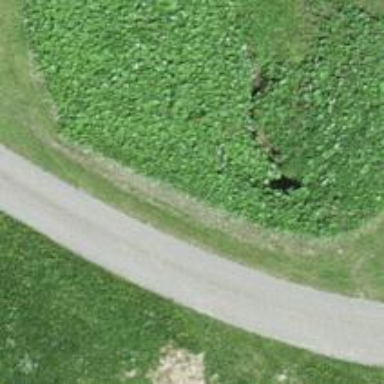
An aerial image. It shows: Track road on bridge with grade 1 tracktype.